Interaction volume radius: 10 \u00c5
Interaction volume height: 15 \u00c5
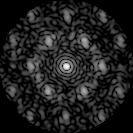
Disorder parameter: 0.5681